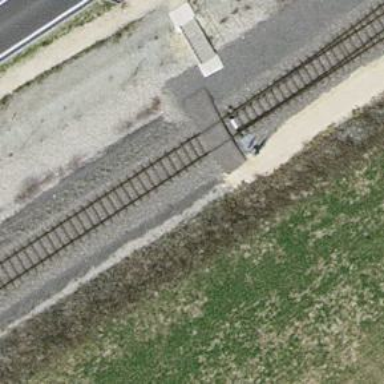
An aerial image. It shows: Railway crossing.